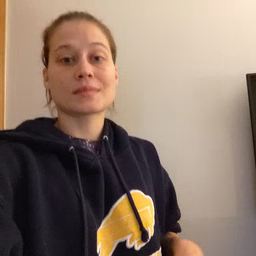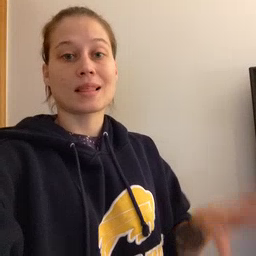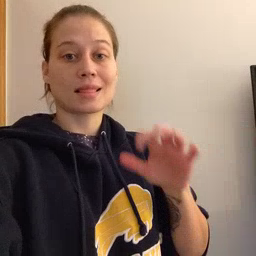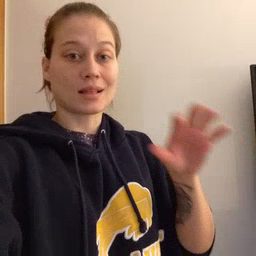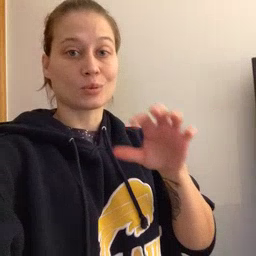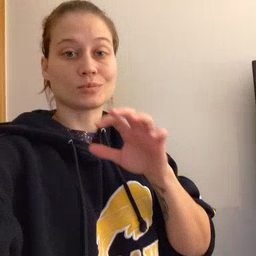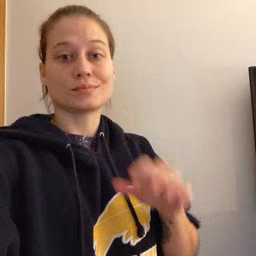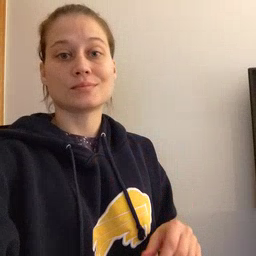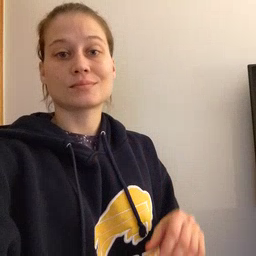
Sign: cloud